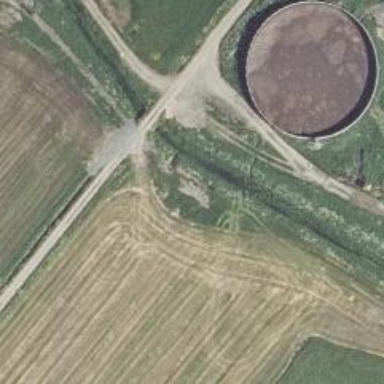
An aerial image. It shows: Culvert tunnel.